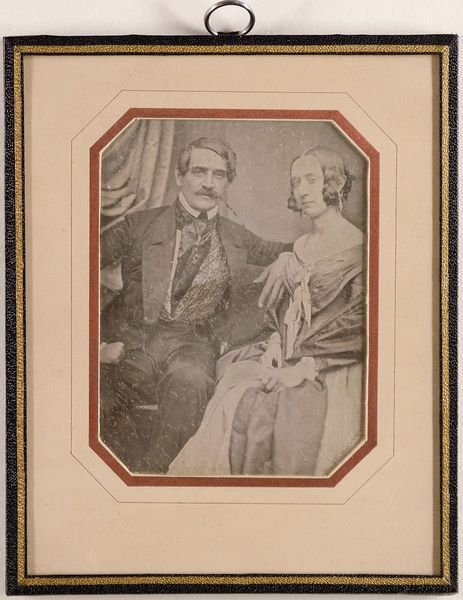
Titel: Oswald Ludwig T. Sack und seine Frau Mathilde F., geb. Cords (verh. am 29.5.1844)
Künstler: Hermann Biow
Standort: Hamburg
Institution: Museum für Kunst und Gewerbe Hamburg
Schlagwörter: mann, frau, figur, paar, foto, fotografie, photographie, doppelbildnis, doppelportrait, photo, ehe, lichtbild, daguerreotypie, bildwerke, angewandte und bildende kunst, hessische systematik, porträtfotografie, porträtphotographie, doppelporträt, verheiratetes paar, matrimonium, ehestand